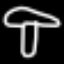
Label: mushroom